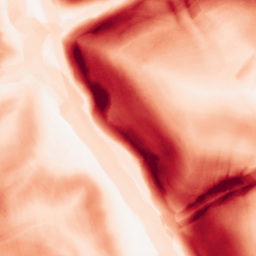
Category: morphological
Decomposition family: morphological_gradient
Decomposition parameters: size: 10
shape: diamond
Upsampling method: bicubic
Upsampling parameters: scale: 2
Upsampling scale: 2